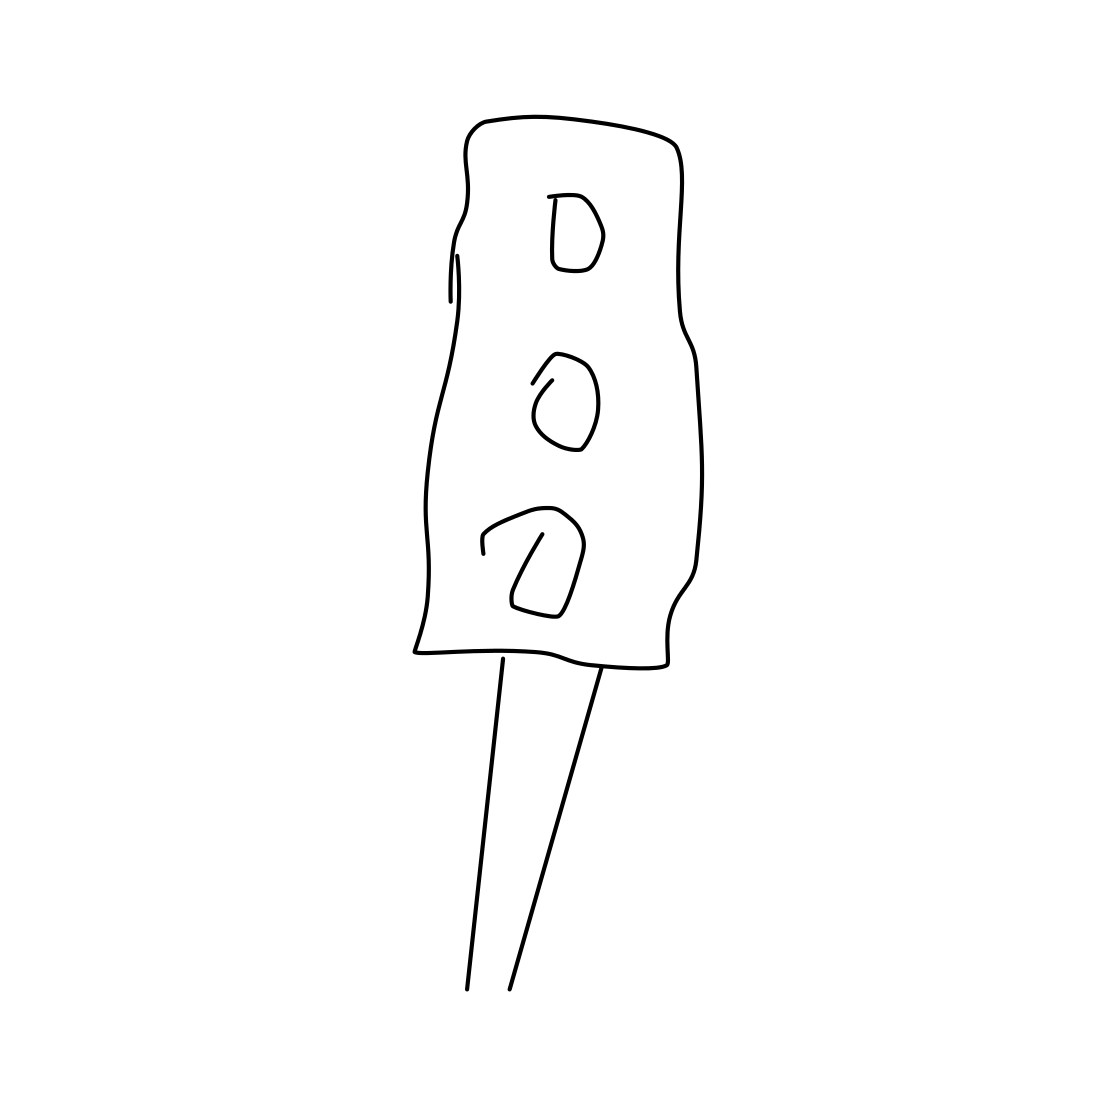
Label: traffic light